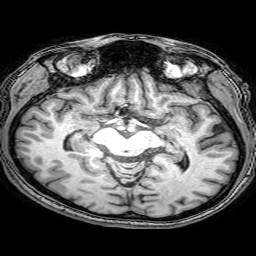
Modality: T1w
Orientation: coronal
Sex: male
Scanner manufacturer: philips
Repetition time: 0.008202 s
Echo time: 0.00379 s